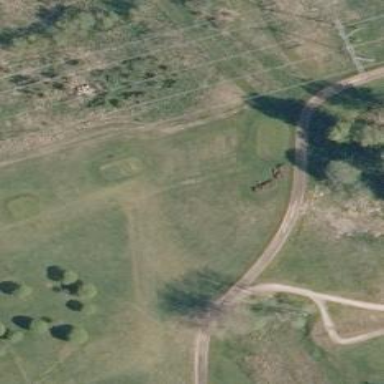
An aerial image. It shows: Path for both roads and golfers.